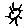
Label: sun